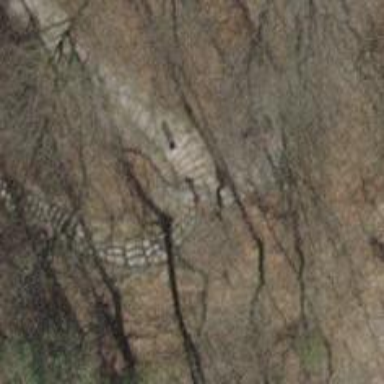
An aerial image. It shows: Brown bench.